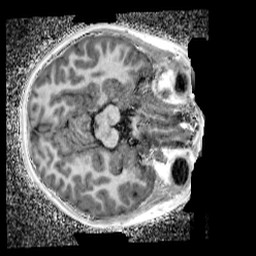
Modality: UNIT1_denoised
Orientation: axial
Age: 10
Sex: female
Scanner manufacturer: siemens
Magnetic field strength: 3 T
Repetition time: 4 s
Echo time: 0.00299 s